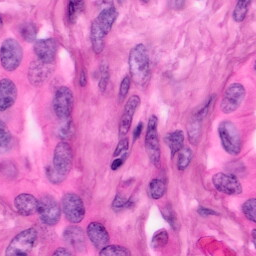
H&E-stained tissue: Pancreatic